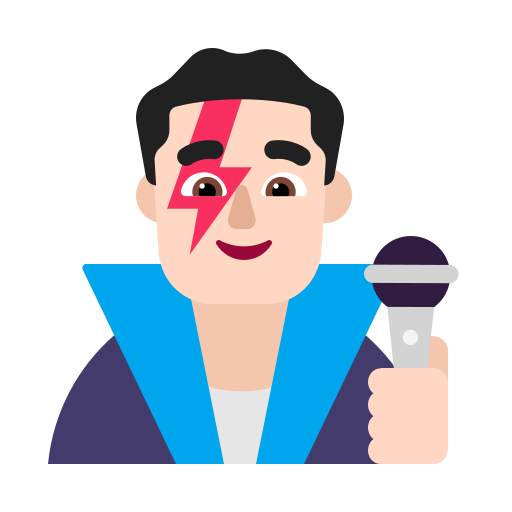
man singer flat light